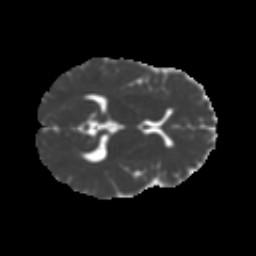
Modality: MD
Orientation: axial
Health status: ill
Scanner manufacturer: ge
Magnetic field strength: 3 T
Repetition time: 6.752 s
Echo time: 0.079 s